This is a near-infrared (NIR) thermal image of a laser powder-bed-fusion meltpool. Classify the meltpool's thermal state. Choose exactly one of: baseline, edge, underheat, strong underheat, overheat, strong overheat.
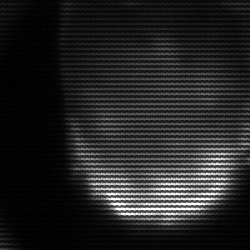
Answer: edge